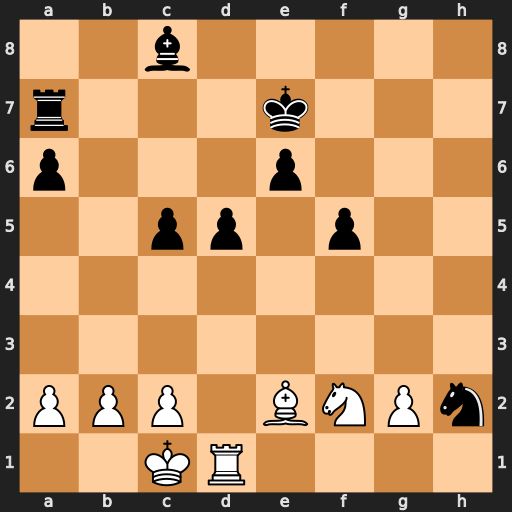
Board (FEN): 2b5/r3k3/p3p3/2pp1p2/8/8/PPP1BNPn/2KR4
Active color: w
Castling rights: -
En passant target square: -
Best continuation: Rh1 Kd6 Rxh2